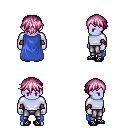
a pixel art fantasy rpg character, male body template, dark elf, purple skin, blue cape, metal pants, pink short bangs hairstyle, cloth bracers, ghillies, four views (front, back, left, right), 2x2 character sprite sheet, small pixel art, hard edges, no anti-aliasing